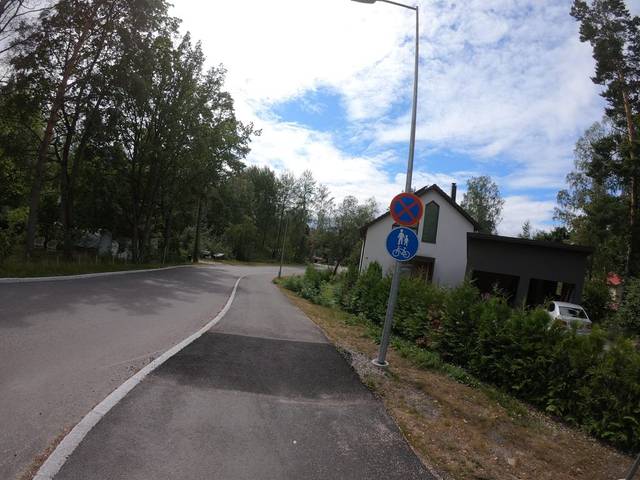
Region: Finland
Coordinates: 60.21, 24.802